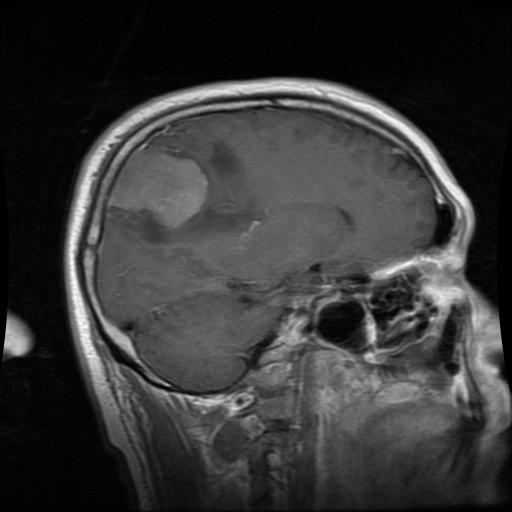
Label: meningioma